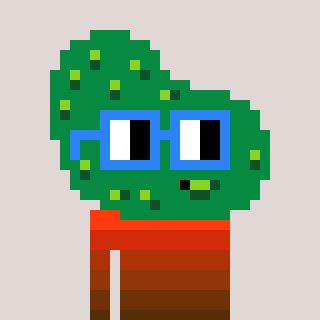
a pixel art character with square blue glasses, a pickle-shaped head and a purple-colored body on a warm background